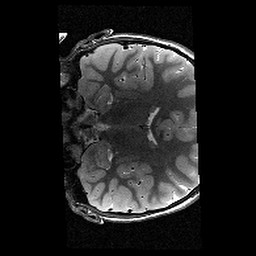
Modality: T2w
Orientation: coronal
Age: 11
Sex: female
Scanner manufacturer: siemens
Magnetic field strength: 3 T
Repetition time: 9.23 s
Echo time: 0.067 s